Question: I am new to vue and firestore.
This is my config file.
[
firebase.js
'''
import { initializeApp } from "firebase/app"
import { getAuth, connectAuthEmulator } from "firebase/auth"
import { getFirestore, connectFirestoreEmulator } from "firebase/firestore"
const firebaseConfig = {
apiKey:
projectId: "covidcare-ytu-clinic",
}
// Initialize Firebase
const firebaseApp = initializeApp(firebaseConfig)
const db = getFirestore()
connectFirestoreEmulator(db, "localhost", 8081)
const auth = getAuth(firebaseApp)
connectAuthEmulator(auth, "http://localhost:9099")
export default { db, auth }
'''
This is my Dataservice.js
'''
import { db } from "@/firebase"
import { addDoc, collection } from "firebase/firestore"
class dataService {
/* async getAll() {
const querySnapshot = await getDocs(collection(db, "clients"))
querySnapshot.forEach((doc) => {
console.log(doc.id, "=> ", doc.data())
})
}*/
async create(data) {
try {
const docRef = await addDoc(collection(db, "cli"), data)
console.log("Document written with ID: ", docRef.id)
} catch (e) {
console.error("Error adding document: ", e)
}
}
/*
update(id, data) {
return db.collection("clients").doc(id).updateDoc(data)
}
delete(id) {
return db.collection("clients").doc(id).delete()
}*/version-8 firebase
}
export default new dataService()
'''
Here is my firebase error ..I couldn't add any document to my firestore.This is stacking me so long .
'''
DataServices.js:15 Error adding document: FirebaseError: Expected first argument to collection() to be a CollectionReference, a DocumentReference or FirebaseFirestore
'''
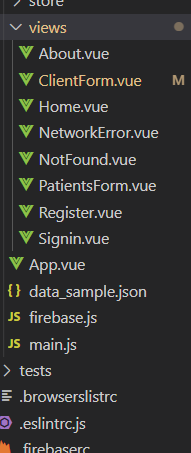
Answer: I found the answer .When somebody face this kind of problems like me , i hope this helpful .
i delete in config file where i should write .